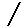
Label: tree